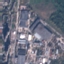
Label: Industrial